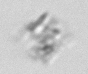
Label: detritus